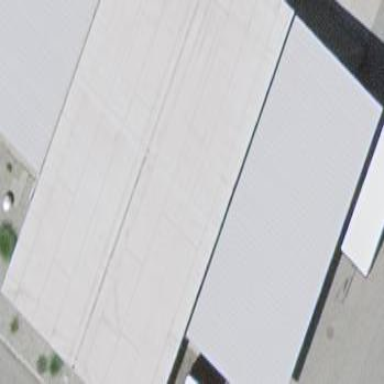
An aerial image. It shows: View of roof of building.